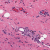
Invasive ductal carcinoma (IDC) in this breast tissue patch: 0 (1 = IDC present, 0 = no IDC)